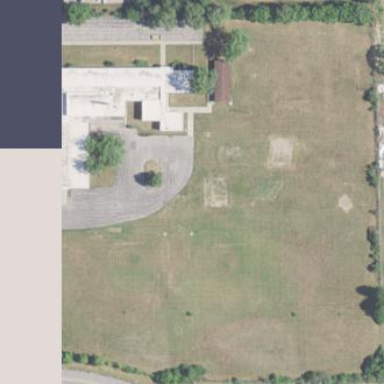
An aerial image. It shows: School.